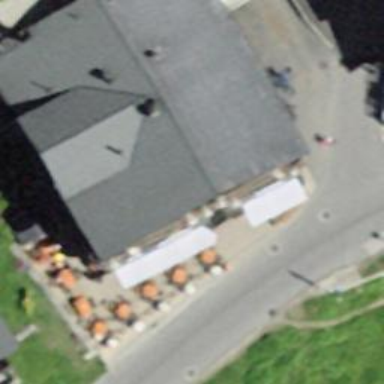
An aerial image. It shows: Bakery.